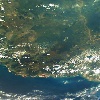
Label: land